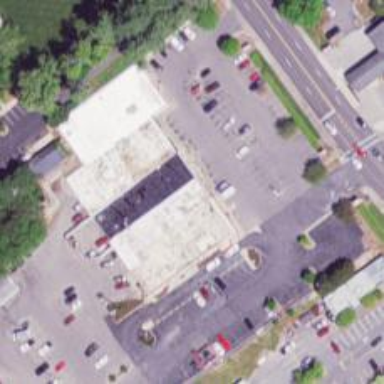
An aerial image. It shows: Post office.